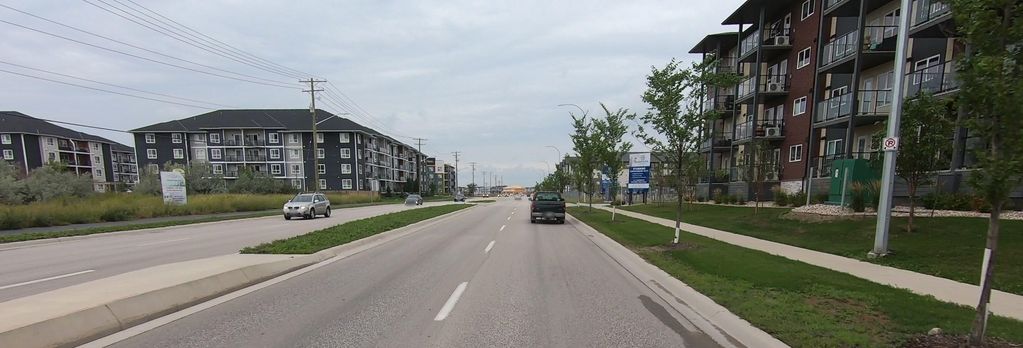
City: winnipeg